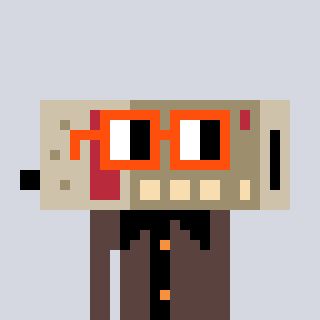
a pixel art character with square orange glasses, a cordless phone-shaped head and a darkbrown-colored body on a cool background